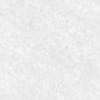
Label: no_change